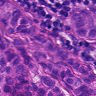
Metastatic tissue present: yes